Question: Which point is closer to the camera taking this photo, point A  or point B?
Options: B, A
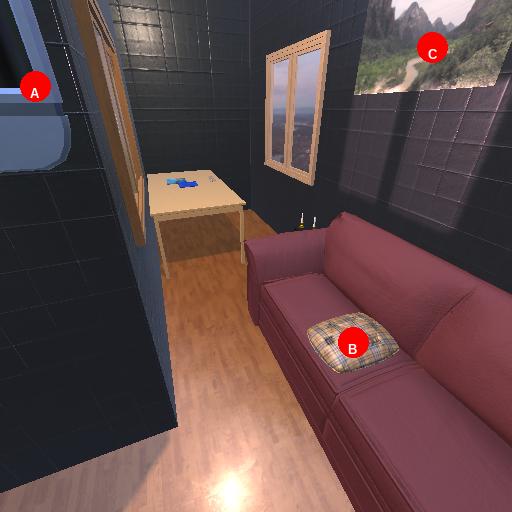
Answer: B